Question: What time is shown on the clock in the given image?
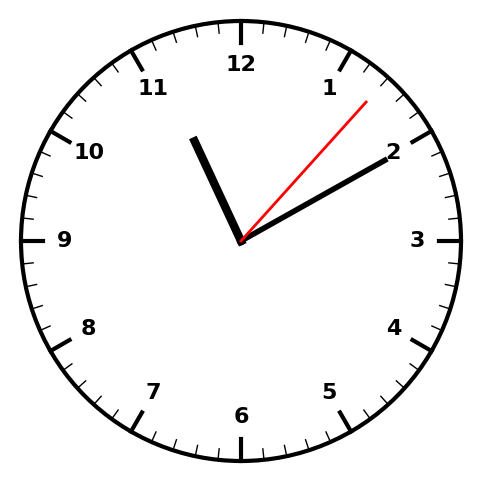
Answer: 11:10:07